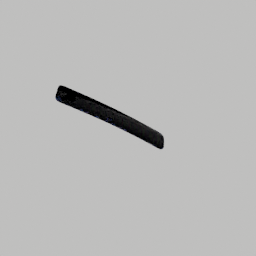
Label: animals